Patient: sex M, age 49
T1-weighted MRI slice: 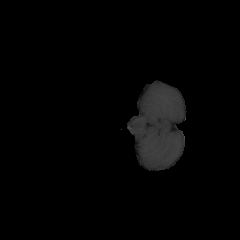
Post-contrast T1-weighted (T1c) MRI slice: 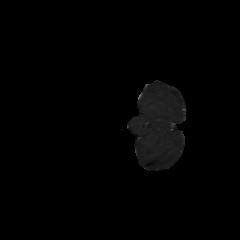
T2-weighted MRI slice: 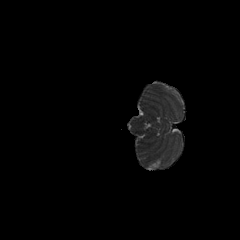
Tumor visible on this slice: no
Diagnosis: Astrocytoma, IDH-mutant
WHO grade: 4